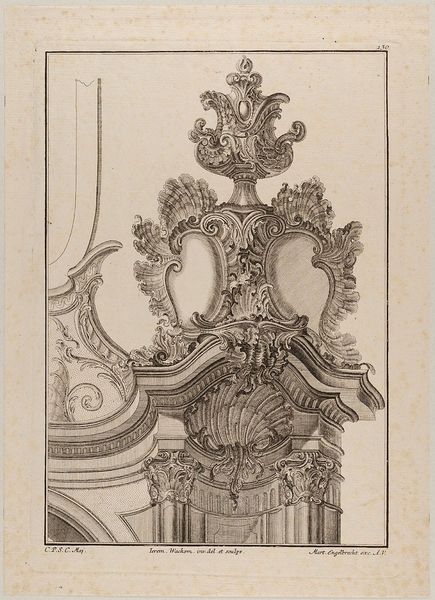
Titel: Eine Portalverzierung aus Muschelwerk
Künstler: Martin Engelbrecht
Standort: Hamburg
Institution: Museum für Kunst und Gewerbe Hamburg
Schlagwörter: rokoko, grafik, graphik, ornamente, fotografie, photographie, druckgraphik, druckgrafik, radierung, stich, portal, kupferstich, details, aedicula, rocaille, style, reproduktionen, druckerzeugnisse, muschelwerk, ädikula, ornamentstich, vorlageblätter